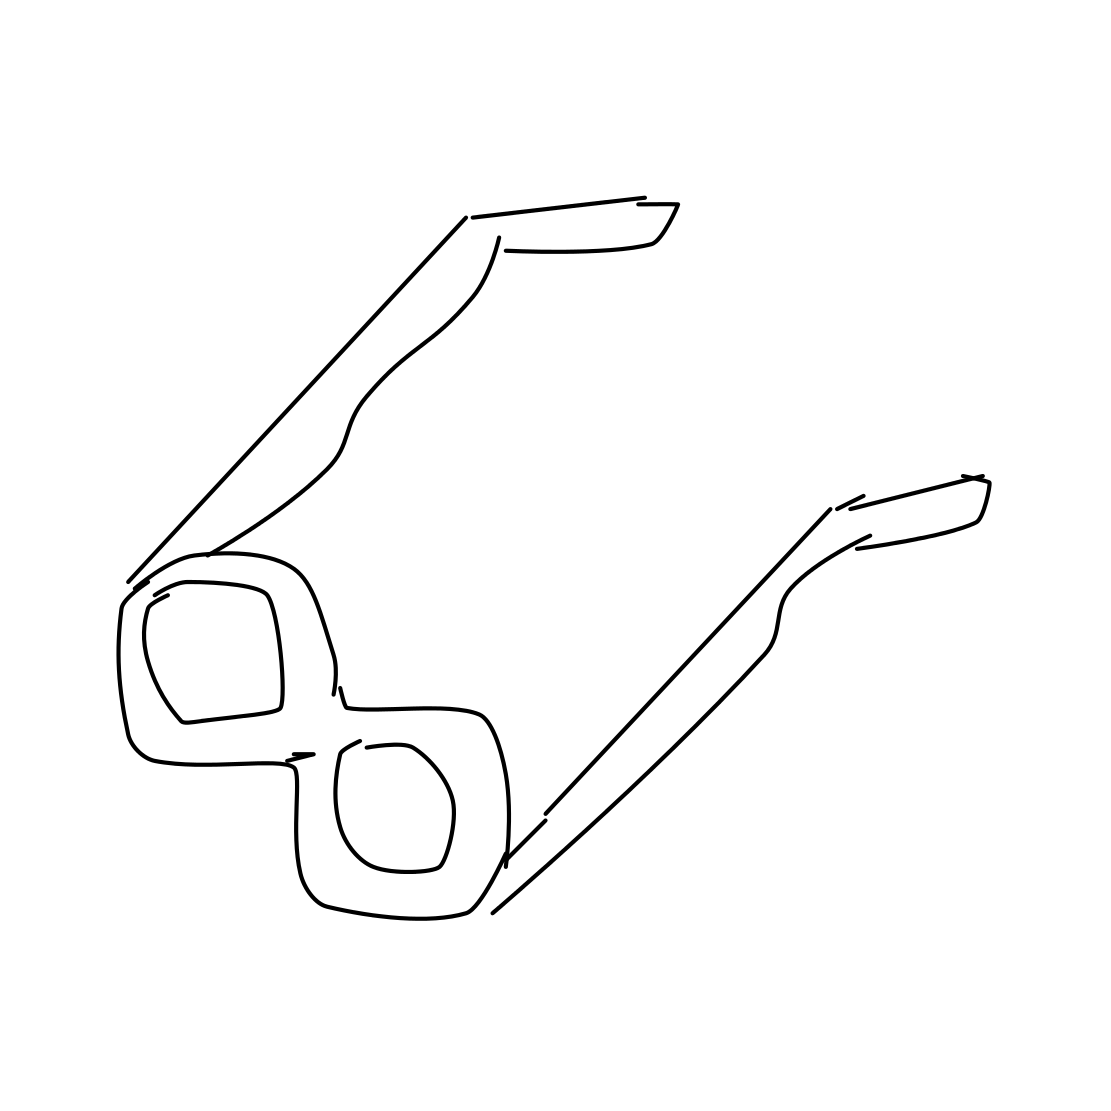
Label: eyeglasses